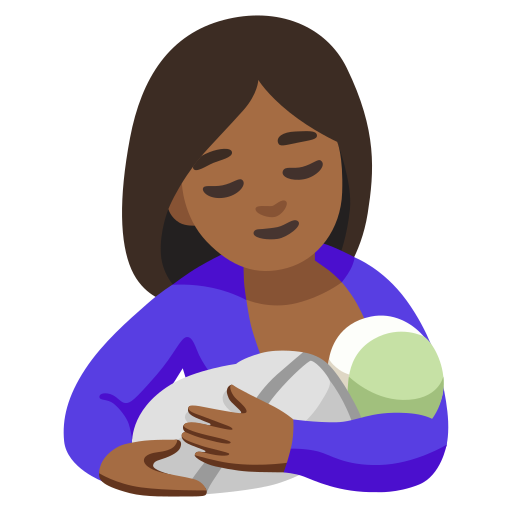
Emoji: 🤱🏾